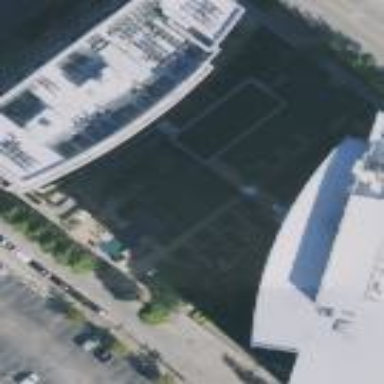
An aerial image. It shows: Parking building.